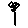
Label: flower